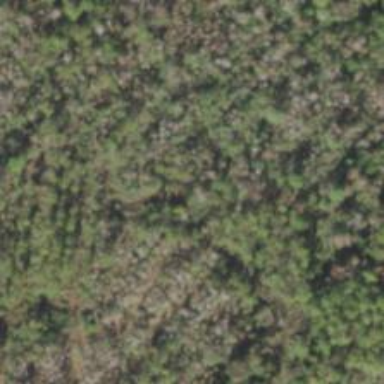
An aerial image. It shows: Forest area predominantly covered with needle-leaved trees.